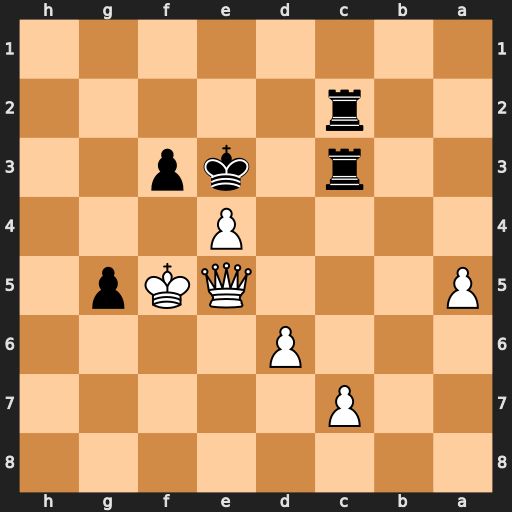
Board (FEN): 8/2P5/3P4/P3QKp1/4P3/2r1kp2/2r5/8
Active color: b
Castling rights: -
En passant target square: -
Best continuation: Rc5 d7 f2 c8=Q f1=Q+